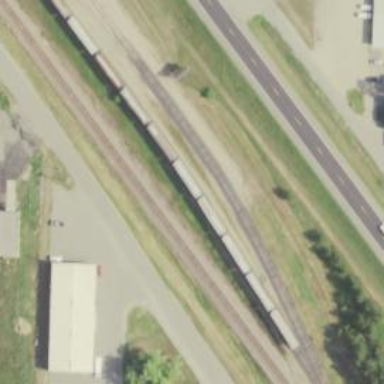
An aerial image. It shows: Single-track railway siding.